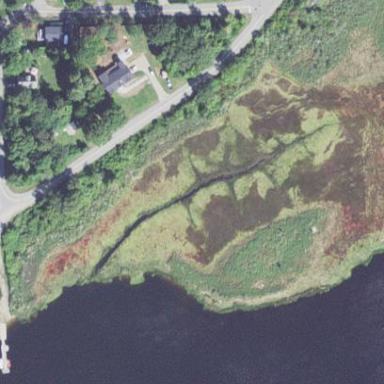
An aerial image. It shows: Marsh wetland with tidal influence.